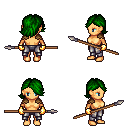
a pixel art fantasy rpg character, female body template, human, tanned skin, leather shoulder armor, metal pants, green swoop hairstyle, gold gloves, spear, four views (front, back, left, right), 2x2 character sprite sheet, small pixel art, hard edges, no anti-aliasing